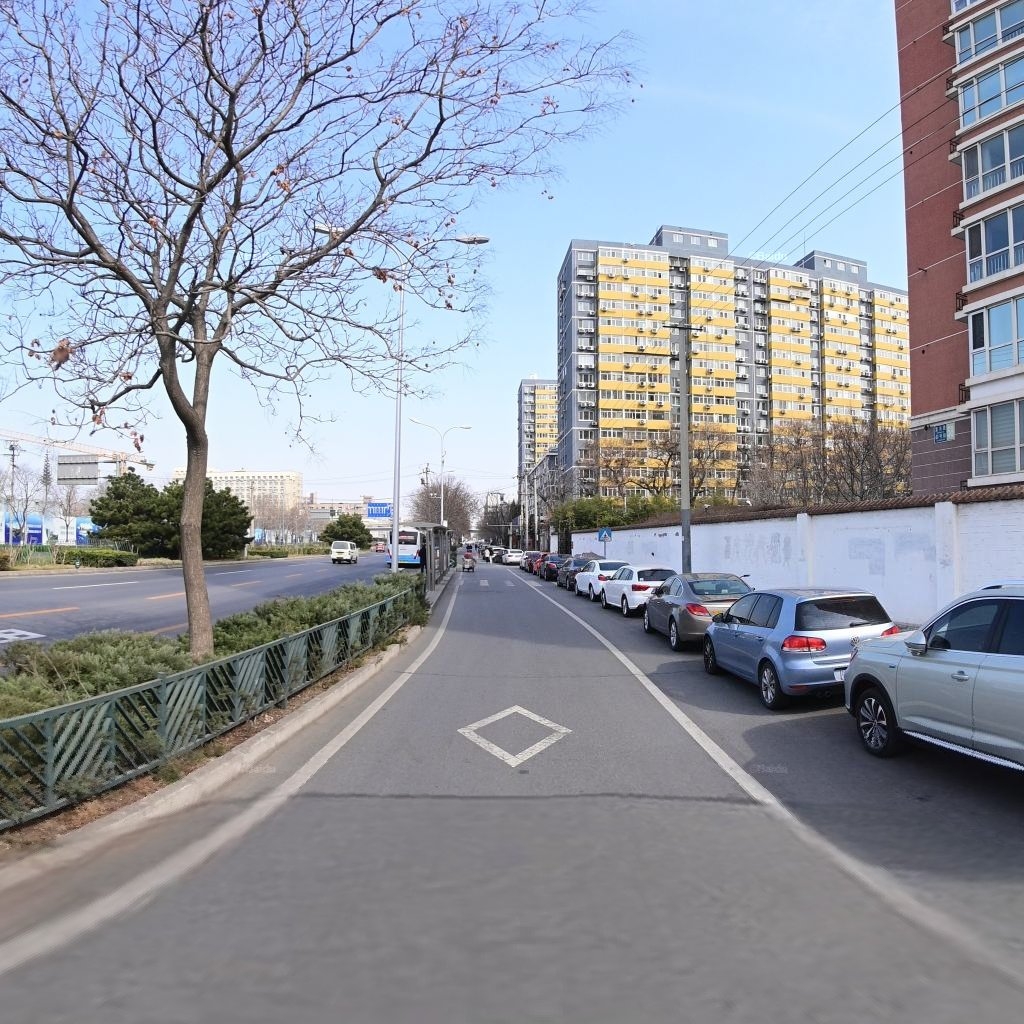
Region: Haidian
Road damage annotations: transverse crack